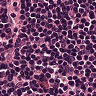
Metastatic tissue present: no